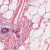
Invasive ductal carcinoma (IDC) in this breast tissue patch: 0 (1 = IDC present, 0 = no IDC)